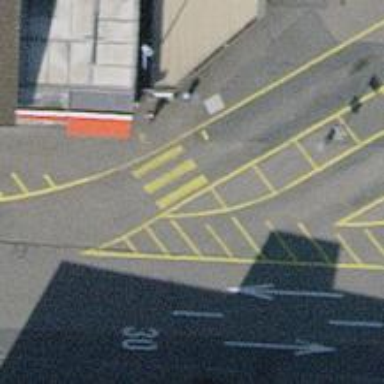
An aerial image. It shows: Bus stop with stop position for public transport.